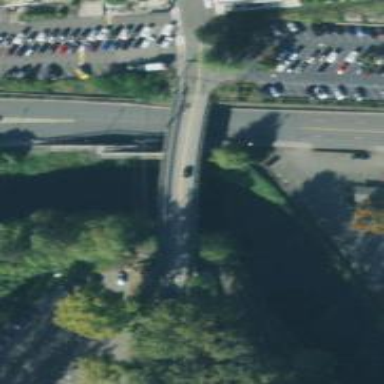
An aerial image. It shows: Footway bridge.